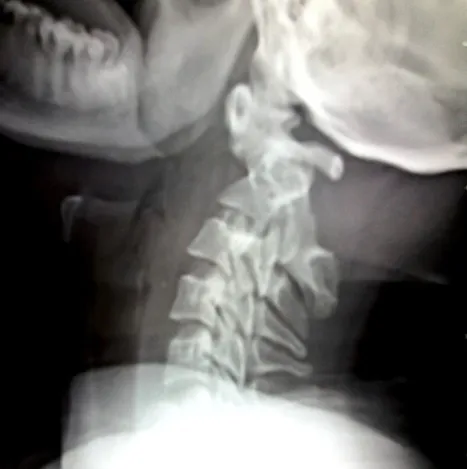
Cervical spine X-ray showing C1-C2 dislocation with posterior displacement of the odontoid process.
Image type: radiology (x_ray)